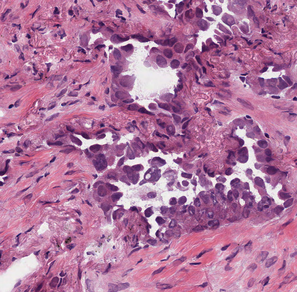
Tumor epithelial tissue: yes
Tumor-associated stroma tissue: yes
Normal tissue: no